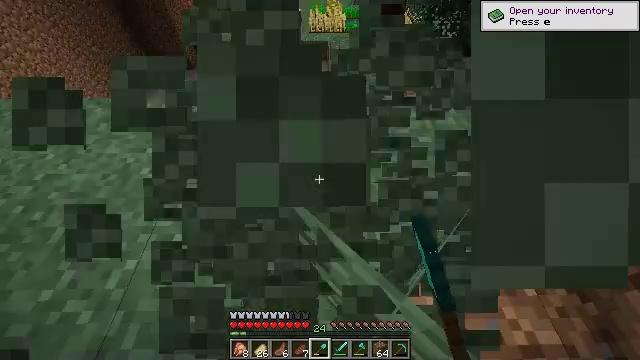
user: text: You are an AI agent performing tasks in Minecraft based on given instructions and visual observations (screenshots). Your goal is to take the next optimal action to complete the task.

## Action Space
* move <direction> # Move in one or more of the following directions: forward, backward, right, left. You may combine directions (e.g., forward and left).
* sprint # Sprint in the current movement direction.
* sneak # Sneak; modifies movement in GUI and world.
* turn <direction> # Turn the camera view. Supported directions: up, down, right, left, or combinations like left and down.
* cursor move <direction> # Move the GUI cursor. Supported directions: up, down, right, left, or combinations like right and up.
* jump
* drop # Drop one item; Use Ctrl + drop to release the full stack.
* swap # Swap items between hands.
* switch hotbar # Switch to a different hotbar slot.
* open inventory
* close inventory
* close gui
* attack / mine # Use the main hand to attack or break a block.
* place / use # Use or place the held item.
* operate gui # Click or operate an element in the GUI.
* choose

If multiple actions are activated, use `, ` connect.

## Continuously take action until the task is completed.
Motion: motion action
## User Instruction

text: Remove the large fern from the terrain.
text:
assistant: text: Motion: no_op